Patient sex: F
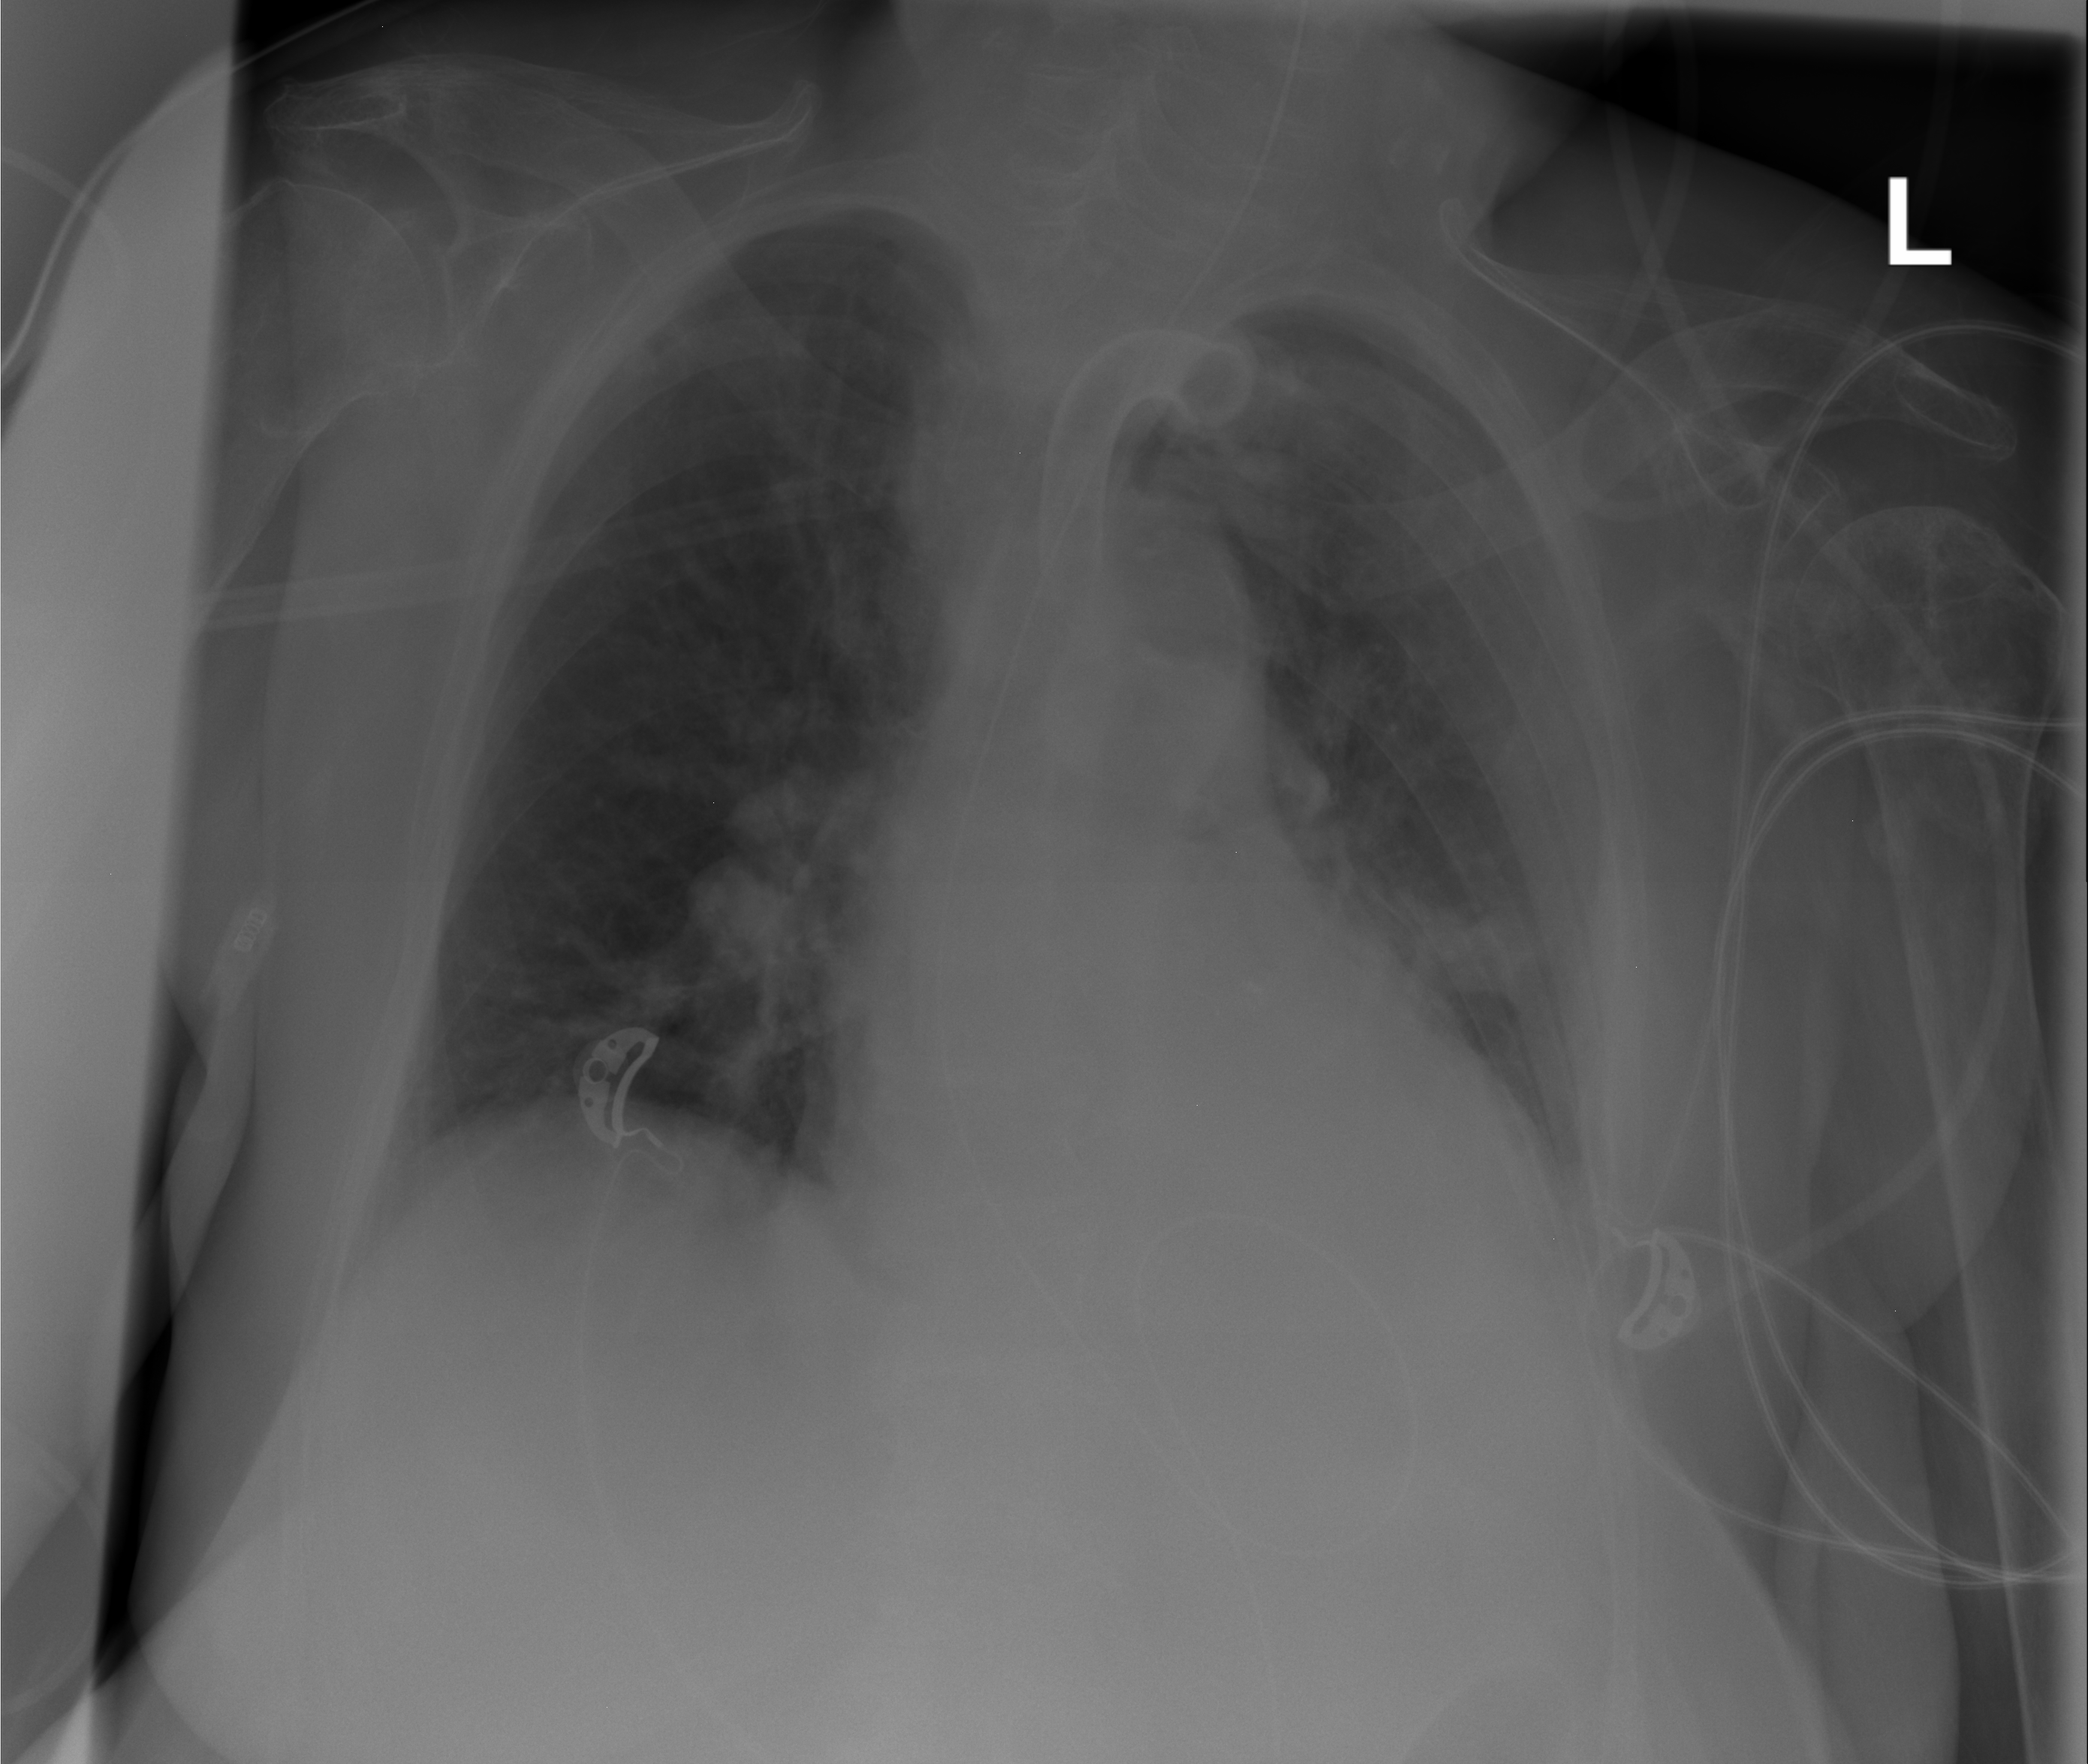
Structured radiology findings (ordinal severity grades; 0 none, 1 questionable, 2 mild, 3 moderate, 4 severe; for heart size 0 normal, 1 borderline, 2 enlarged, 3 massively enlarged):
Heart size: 1
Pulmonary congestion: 2
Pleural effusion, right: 0
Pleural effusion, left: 1
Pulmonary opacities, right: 0
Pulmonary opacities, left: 0
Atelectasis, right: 0
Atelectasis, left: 2